Field crop: maize
Growth stage: 2
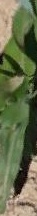
Species: maize